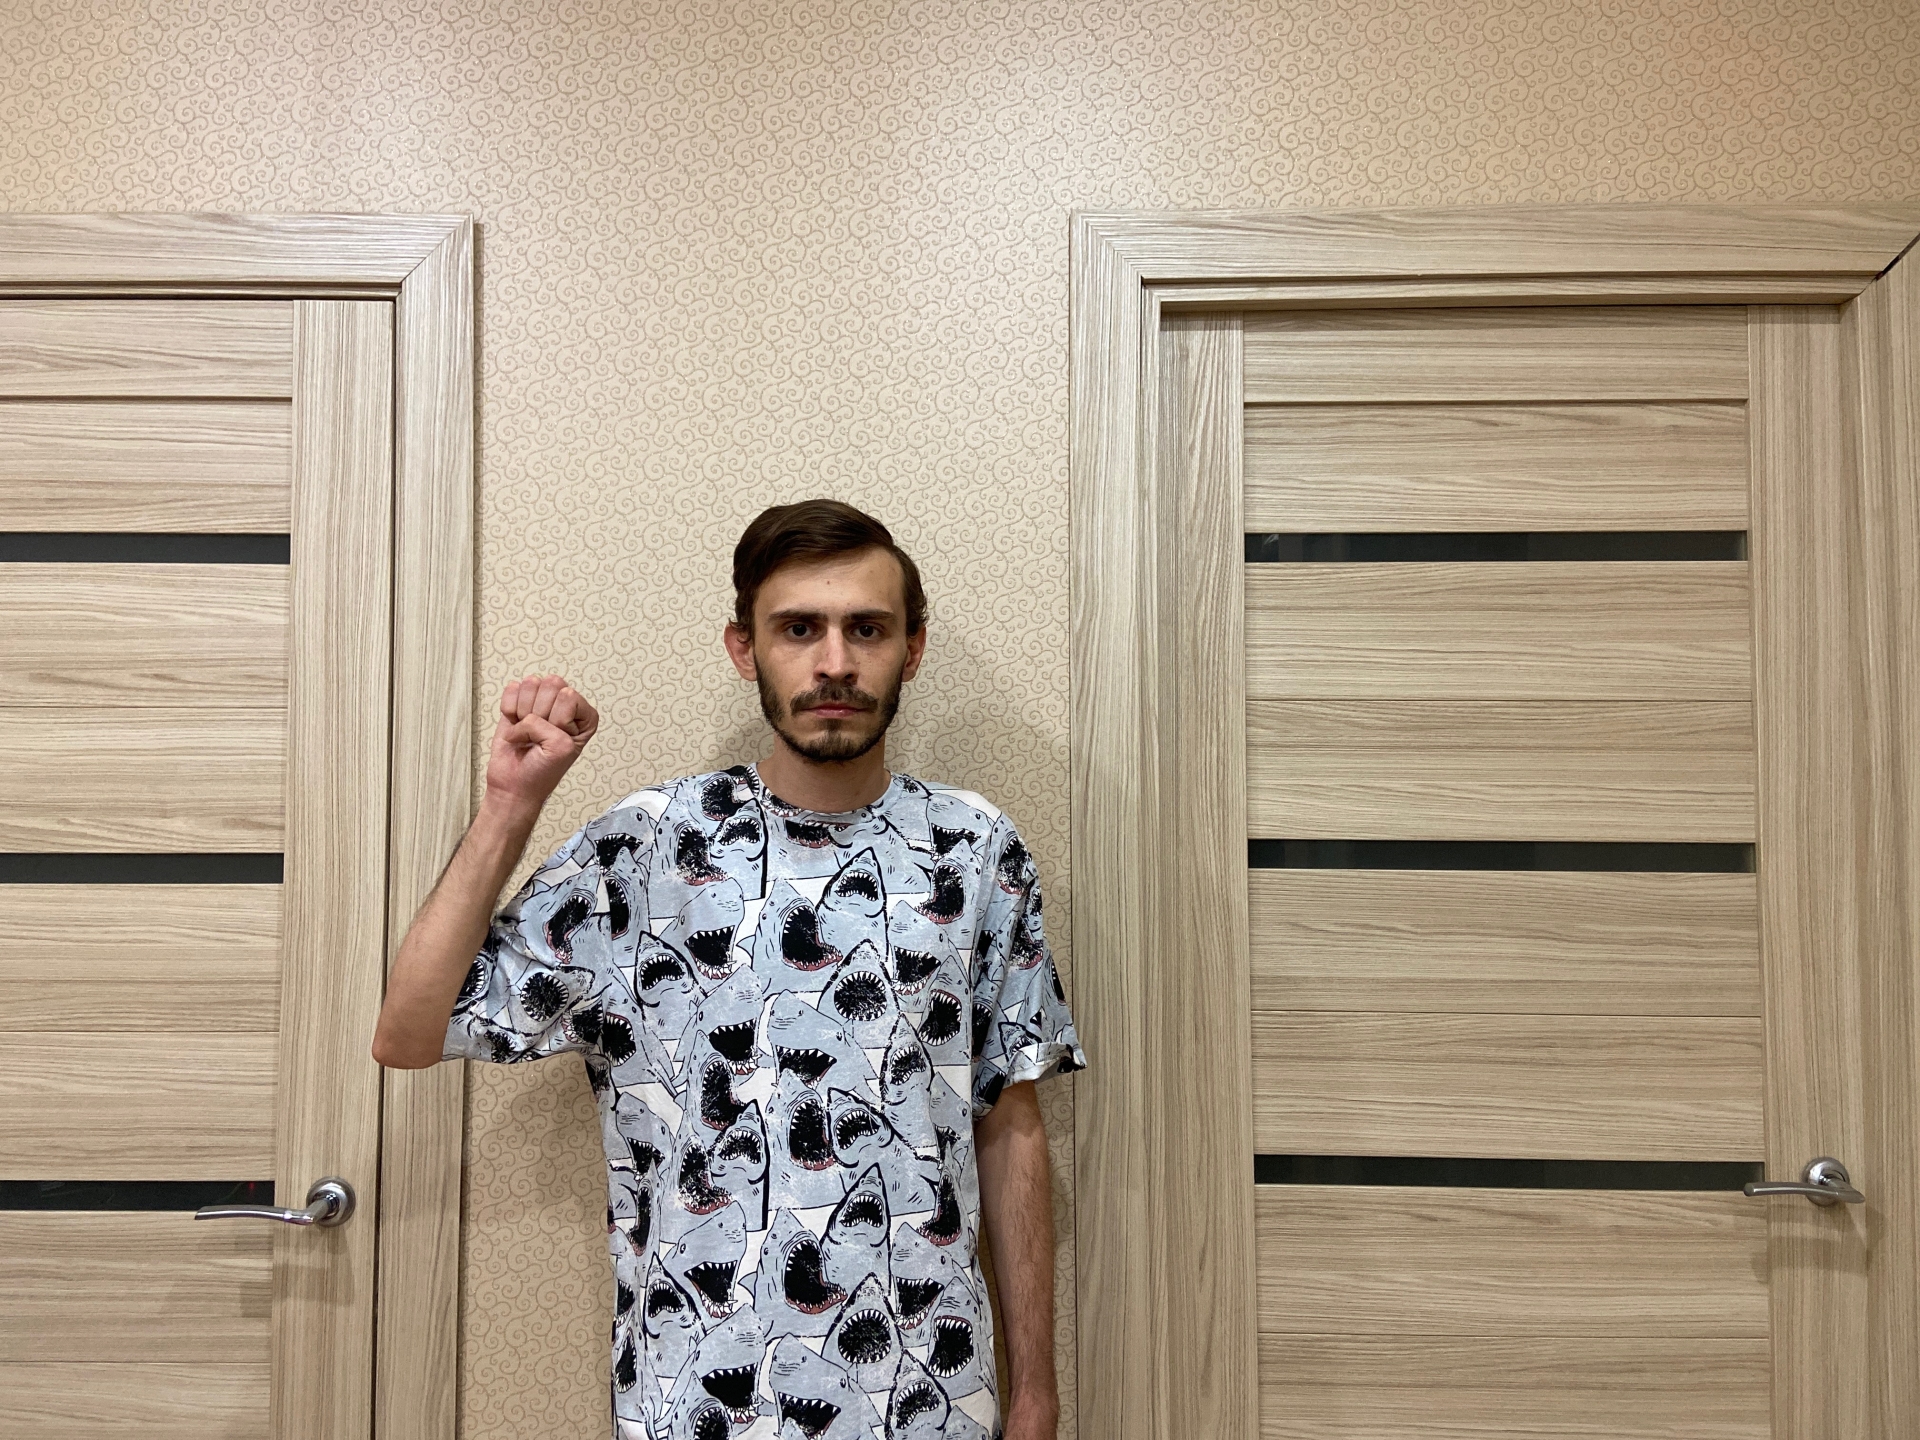
Label: clear